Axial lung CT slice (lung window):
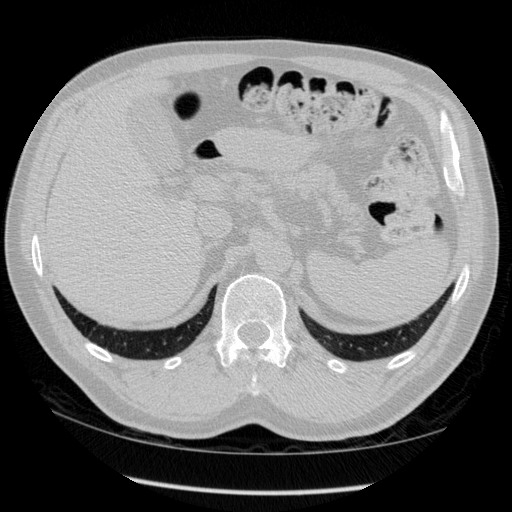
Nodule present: no